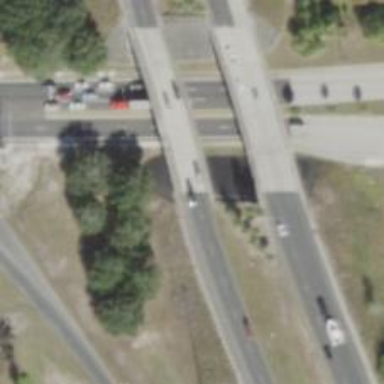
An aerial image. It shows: Motorway bridge.